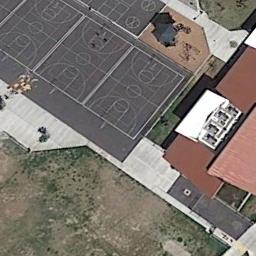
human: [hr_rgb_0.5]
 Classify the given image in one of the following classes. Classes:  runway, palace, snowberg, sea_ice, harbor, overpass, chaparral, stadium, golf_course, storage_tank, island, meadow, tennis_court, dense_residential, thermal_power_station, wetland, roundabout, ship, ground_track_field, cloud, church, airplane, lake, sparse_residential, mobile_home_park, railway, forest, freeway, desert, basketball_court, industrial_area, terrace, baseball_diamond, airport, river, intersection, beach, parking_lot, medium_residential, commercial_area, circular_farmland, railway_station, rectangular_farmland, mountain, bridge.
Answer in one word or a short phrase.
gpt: basketball_court